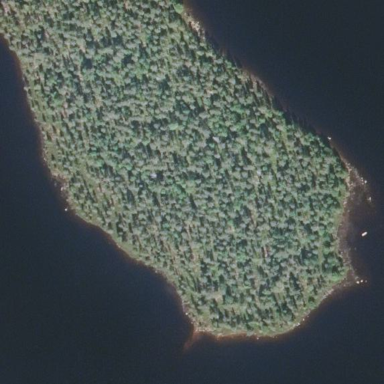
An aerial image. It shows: Islet.